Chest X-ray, PA view. Patient: 49 years old, sex F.
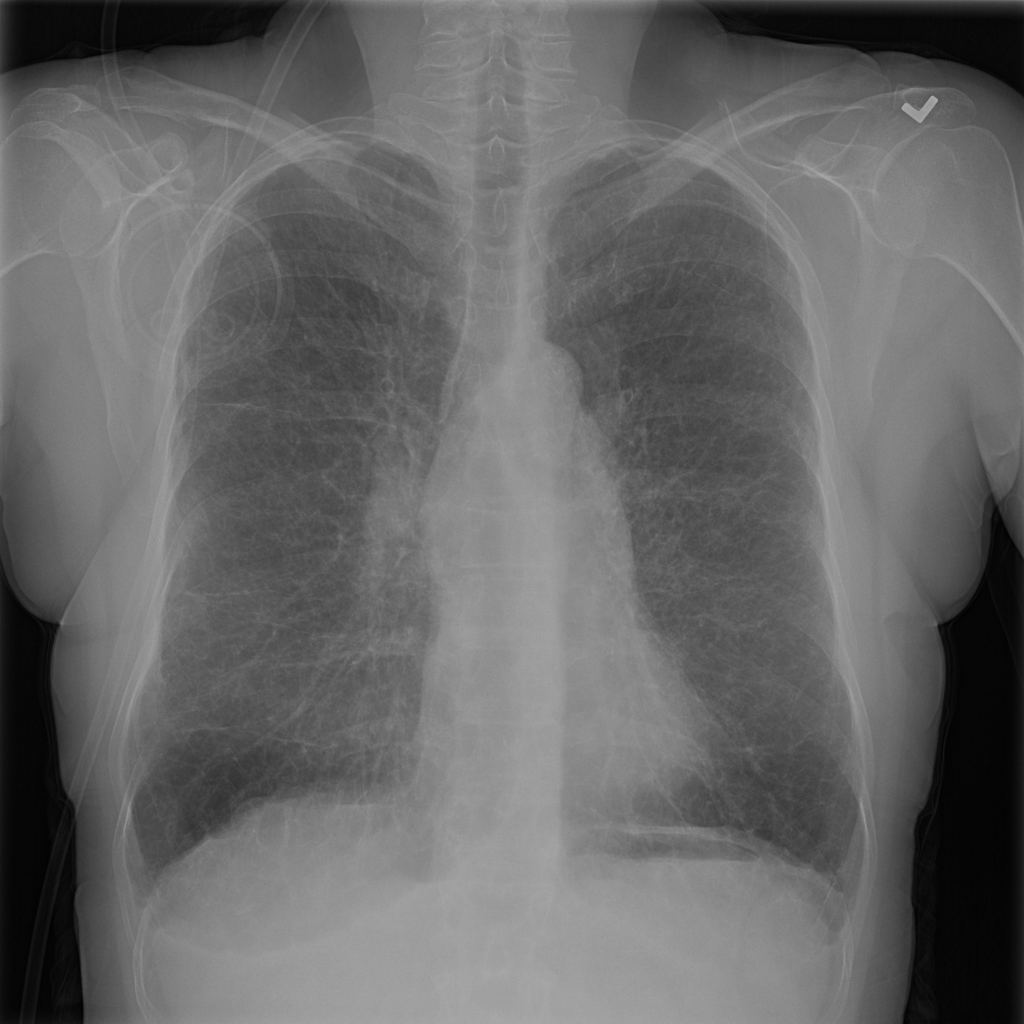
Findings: No Finding